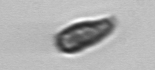
Label: Pseudochattonella_farcimen